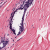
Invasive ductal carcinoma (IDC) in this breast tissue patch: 0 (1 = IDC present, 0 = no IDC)